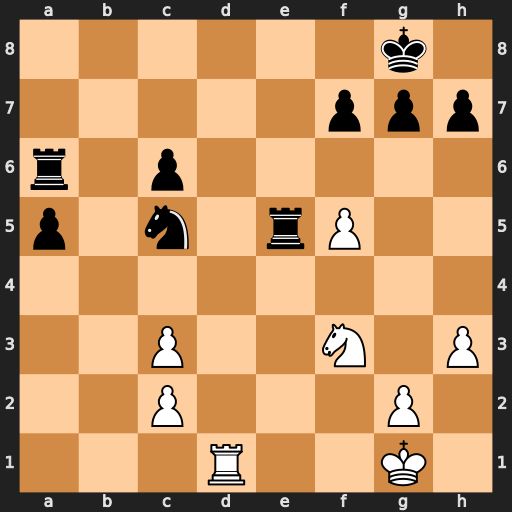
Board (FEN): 6k1/5ppp/r1p5/p1n1rP2/8/2P2N1P/2P3P1/3R2K1
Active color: w
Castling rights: -
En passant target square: -
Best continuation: Rd8+ Re8 Rxe8#